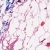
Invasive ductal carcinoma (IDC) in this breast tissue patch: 0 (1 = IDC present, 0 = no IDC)